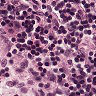
Metastatic tissue present: no